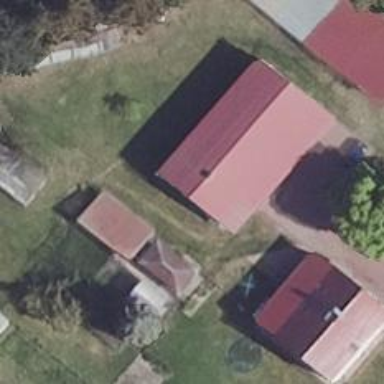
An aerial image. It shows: Shed.